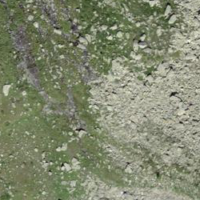
EUNIS habitat code: 26
Species observed at this site:
Geum montanum
Bartsia alpina